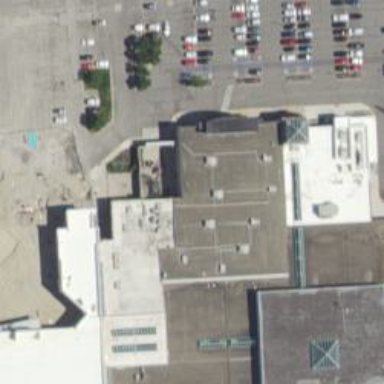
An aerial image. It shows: Retail building.